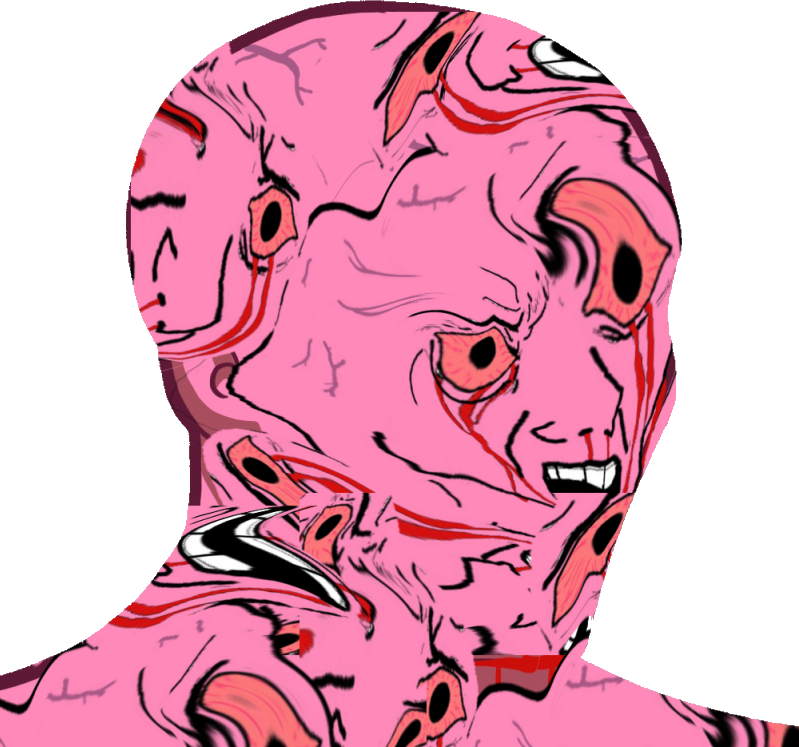
Label: 5_Rage